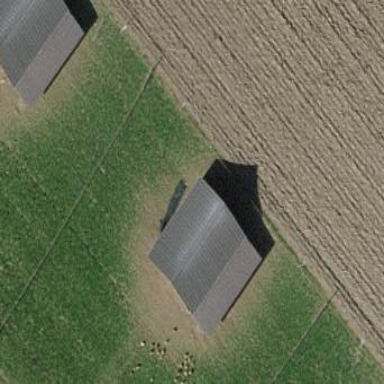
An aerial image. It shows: Shed building.